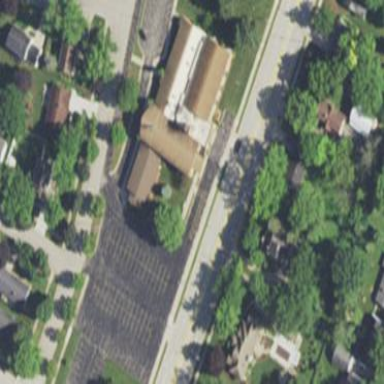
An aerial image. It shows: Building serving as place of worship.